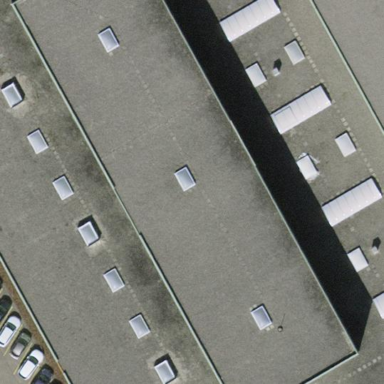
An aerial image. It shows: Industrial building.